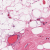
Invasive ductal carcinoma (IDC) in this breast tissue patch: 0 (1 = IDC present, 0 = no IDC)